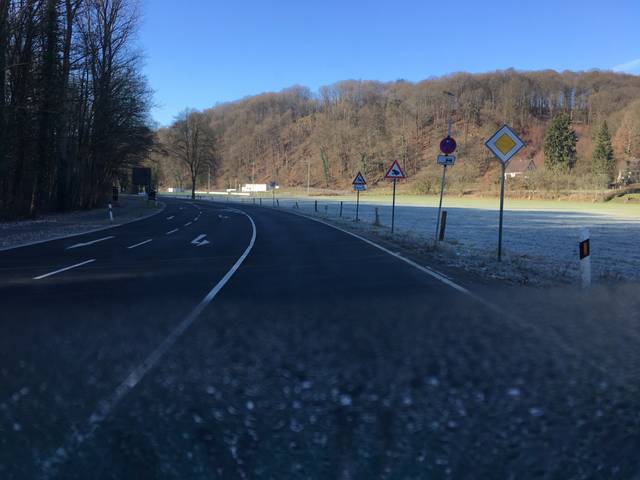
Region: Germany
Coordinates: 51.052, 7.129